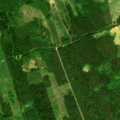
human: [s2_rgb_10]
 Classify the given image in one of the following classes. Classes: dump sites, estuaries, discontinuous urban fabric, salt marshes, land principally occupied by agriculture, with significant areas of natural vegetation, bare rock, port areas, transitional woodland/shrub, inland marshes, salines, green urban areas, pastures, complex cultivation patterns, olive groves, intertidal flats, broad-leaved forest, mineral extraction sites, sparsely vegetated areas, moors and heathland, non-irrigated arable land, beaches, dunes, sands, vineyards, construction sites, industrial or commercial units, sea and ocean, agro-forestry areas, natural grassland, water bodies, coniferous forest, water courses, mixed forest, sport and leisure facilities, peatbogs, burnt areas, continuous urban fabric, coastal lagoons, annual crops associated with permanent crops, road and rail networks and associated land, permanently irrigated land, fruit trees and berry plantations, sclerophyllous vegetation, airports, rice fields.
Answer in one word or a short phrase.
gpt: coniferous forest, mixed forest, transitional woodland/shrub